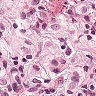
Metastatic tissue present: yes